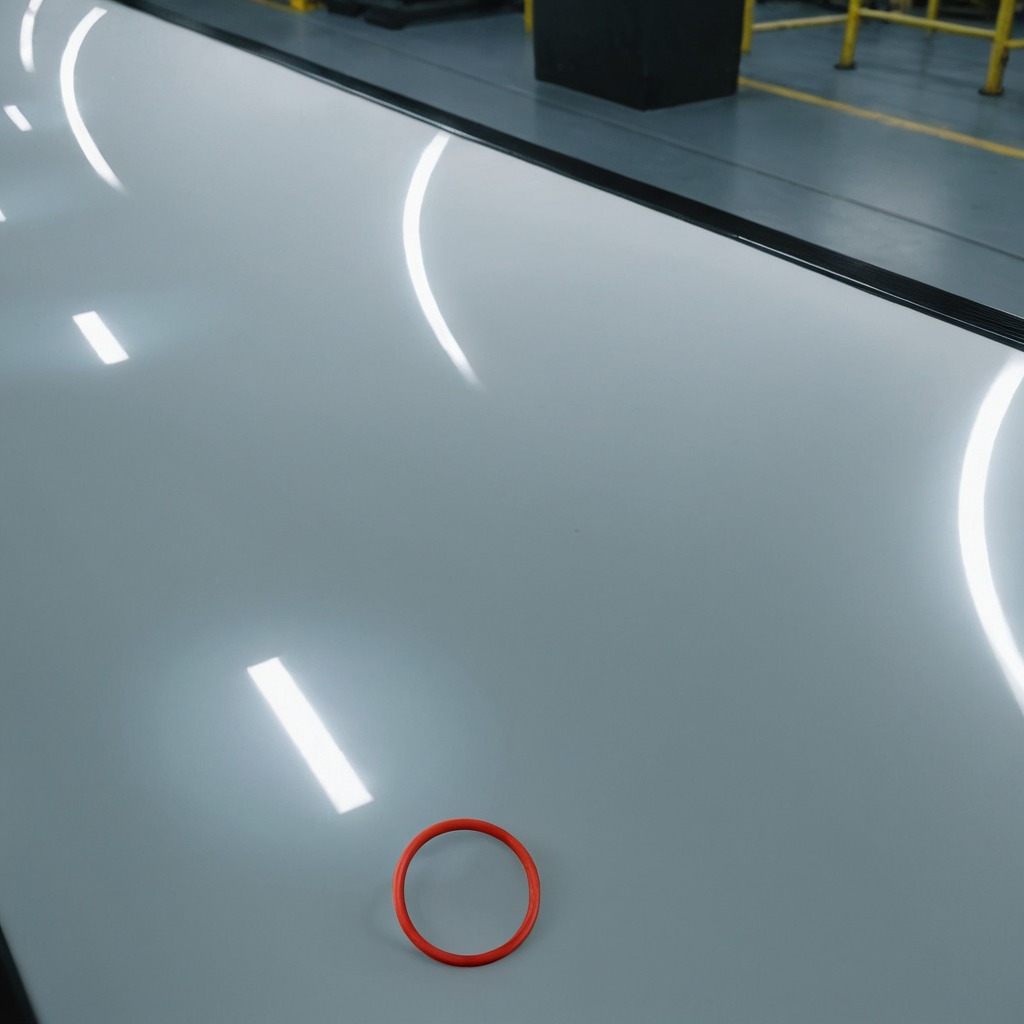
A rubber O-ring is lying on the table.